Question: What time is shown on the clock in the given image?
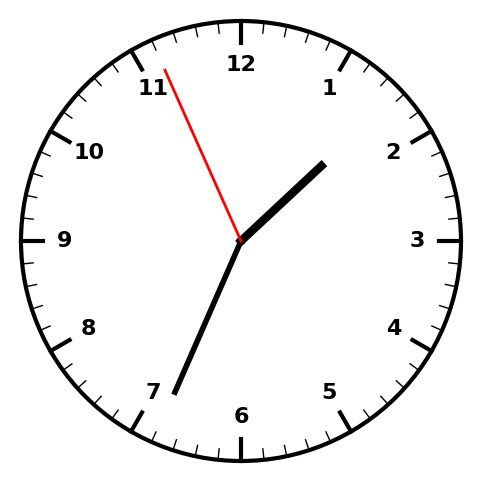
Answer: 01:33:56